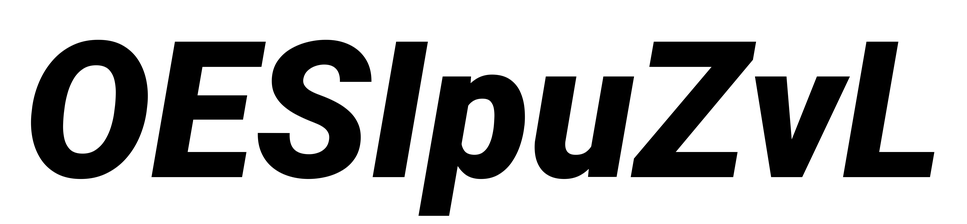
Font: Roboto-Italic_Black_Italic